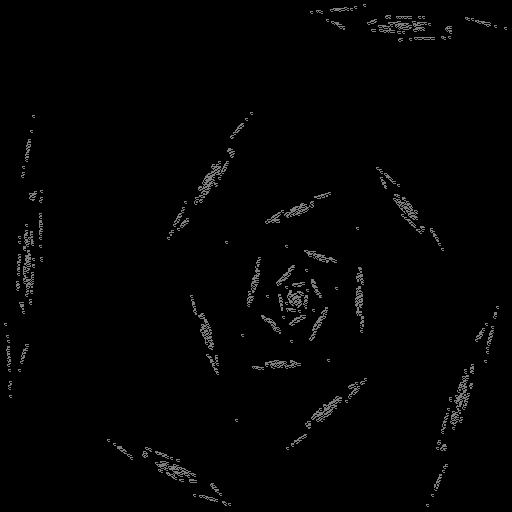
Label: rose